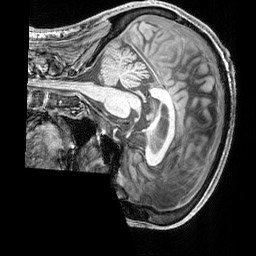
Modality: T1w
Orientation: sagittal
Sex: male
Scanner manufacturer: siemens
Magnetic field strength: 3 T
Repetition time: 2.3 s
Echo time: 0.00226 s